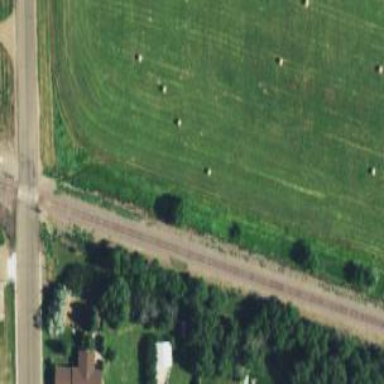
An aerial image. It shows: Railway track.